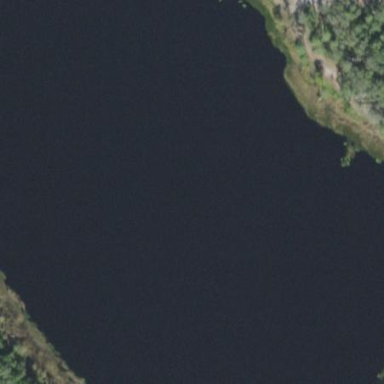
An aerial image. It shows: Lake with natural water.